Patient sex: M
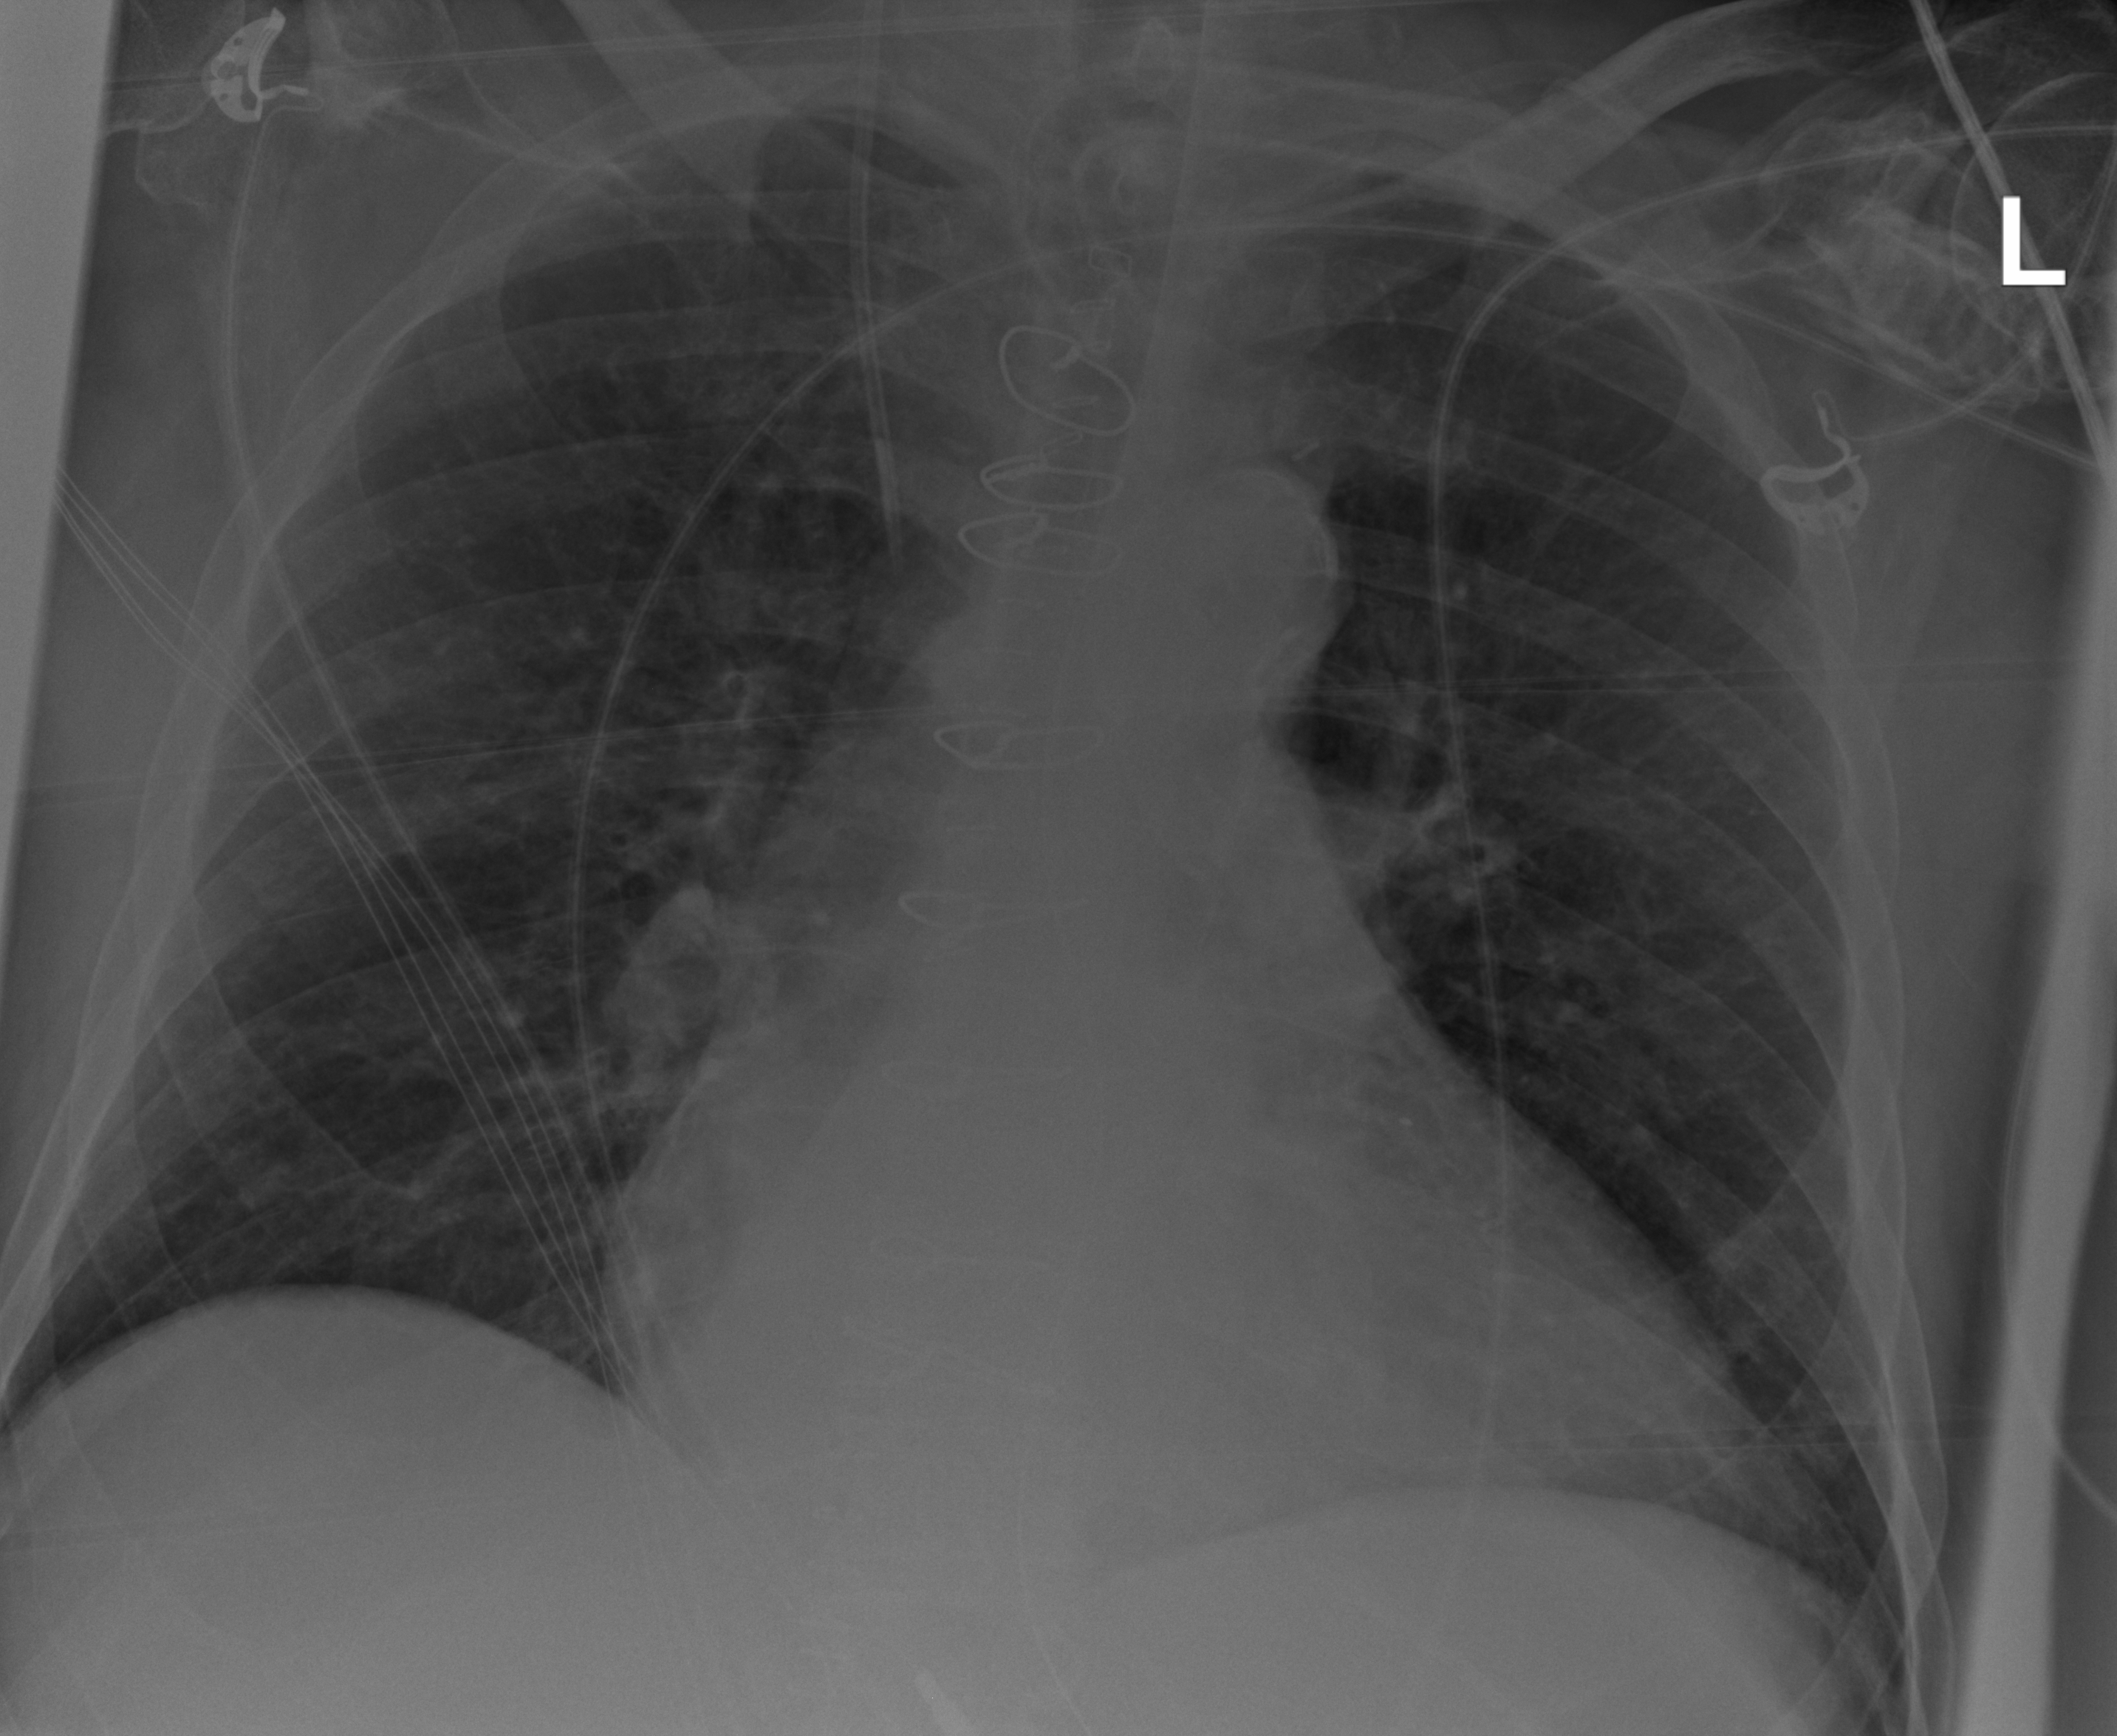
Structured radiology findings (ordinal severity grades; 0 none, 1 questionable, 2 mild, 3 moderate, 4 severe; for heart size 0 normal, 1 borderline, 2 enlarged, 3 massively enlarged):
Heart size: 2
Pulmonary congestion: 0
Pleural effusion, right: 0
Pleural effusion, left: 0
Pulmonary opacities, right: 1
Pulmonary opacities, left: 0
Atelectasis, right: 2
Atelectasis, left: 2